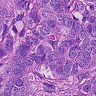
Metastatic tissue present: yes